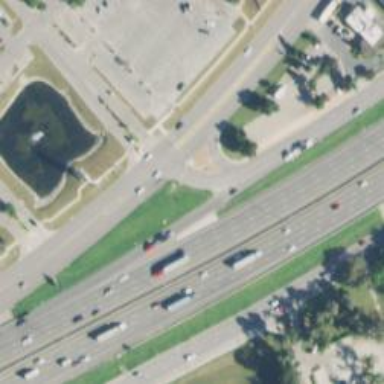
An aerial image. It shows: Secondary link road.